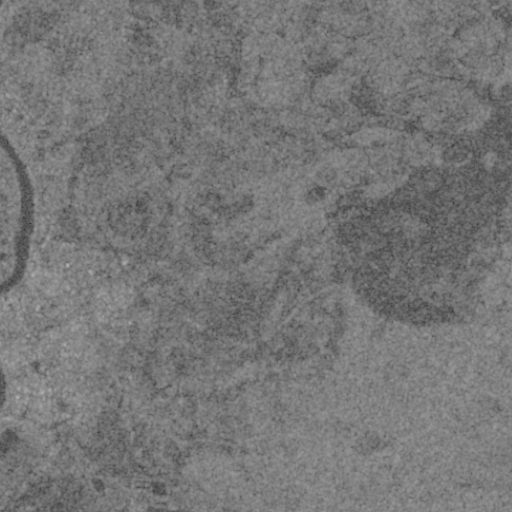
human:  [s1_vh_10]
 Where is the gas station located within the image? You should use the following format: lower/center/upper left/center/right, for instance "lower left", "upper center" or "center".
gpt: The gas station is located in the lower left of the image.
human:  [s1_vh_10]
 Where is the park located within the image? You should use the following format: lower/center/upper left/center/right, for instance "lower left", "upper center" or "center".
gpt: The park is located in the lower left of the image.
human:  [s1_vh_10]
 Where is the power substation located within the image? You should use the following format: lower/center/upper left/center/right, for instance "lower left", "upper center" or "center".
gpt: The power substation is located in the center left of the image.
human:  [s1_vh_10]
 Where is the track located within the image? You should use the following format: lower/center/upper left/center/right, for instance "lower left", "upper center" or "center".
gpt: There is no track in the image.

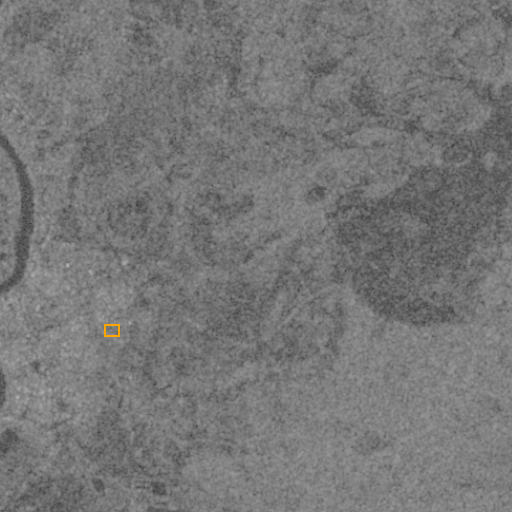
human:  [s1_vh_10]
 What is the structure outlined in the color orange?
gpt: The structure outlined in orange is a park.
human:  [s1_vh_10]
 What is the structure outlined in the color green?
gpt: There is no green outline.